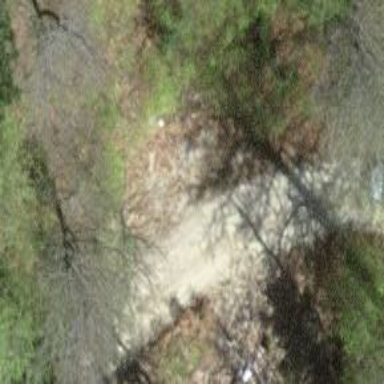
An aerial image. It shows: Track with grade 2 gravel surface.